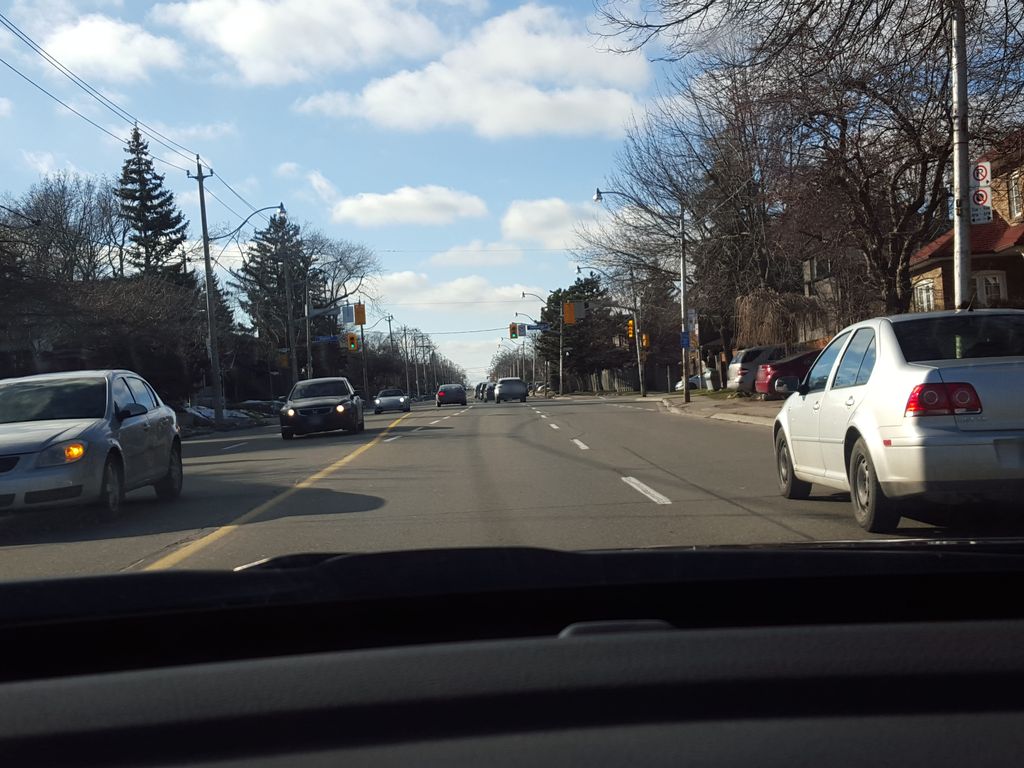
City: toronto